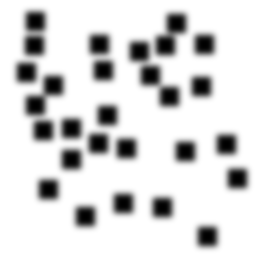
Squares: 28
Triangles: 0
Stars: 0
Total shapes: 28